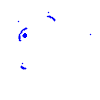
Particle: electron